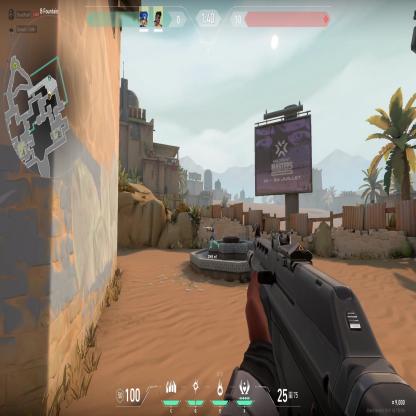
Label: teammate